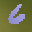
Label: 6